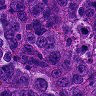
Metastatic tissue present: yes